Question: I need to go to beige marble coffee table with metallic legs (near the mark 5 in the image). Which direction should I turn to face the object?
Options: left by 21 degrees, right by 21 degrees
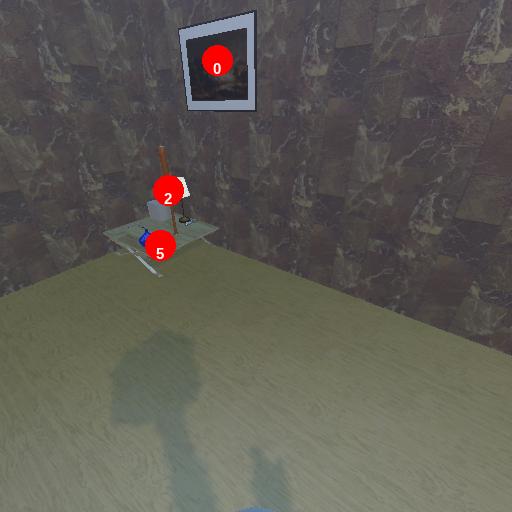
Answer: left by 21 degrees